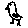
Label: bird